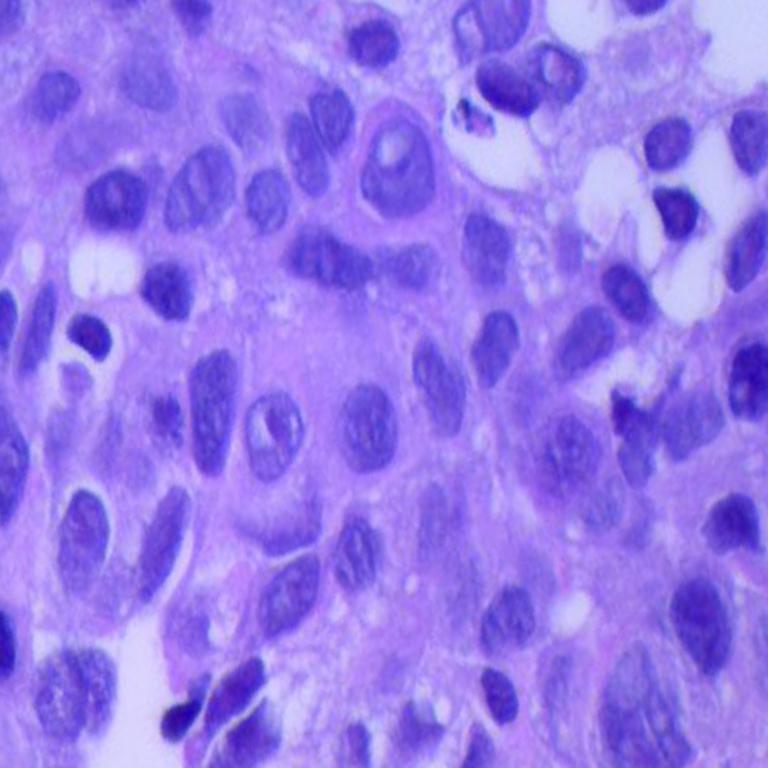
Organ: lung
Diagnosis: squamous carcinomas